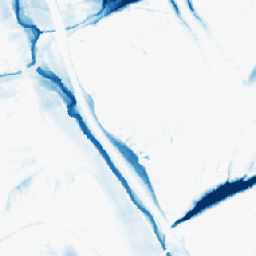
Category: morphological
Decomposition family: morphological_ellipse
Decomposition parameters: operation: closing
width: 30
height: 50
Upsampling method: area
Upsampling parameters: scale: 8
Upsampling scale: 8